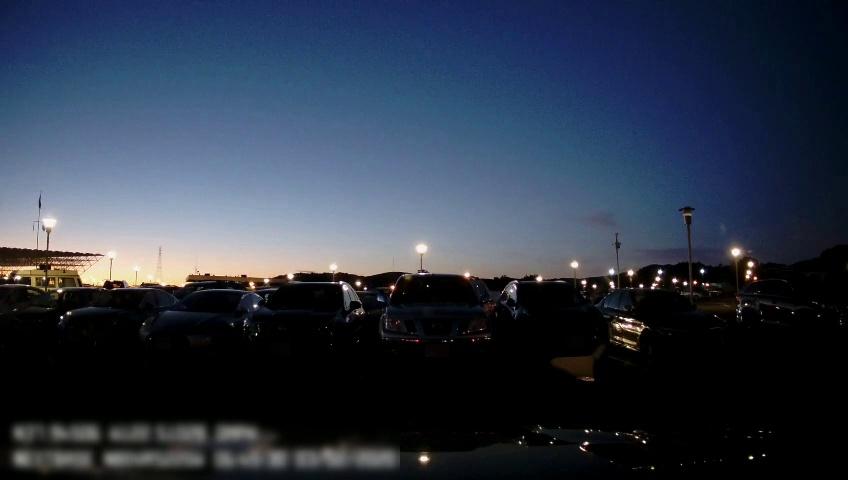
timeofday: Night
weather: Other
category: Drivable Space
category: Vehicles | SUV
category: Vehicles | Car
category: Vehicles | SUV
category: Vehicles | Truck
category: Vehicles | SUV
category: Vehicles | Car
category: Vehicles | Car
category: Vehicles | Car
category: Vehicles | Car
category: Vehicles | Other LV
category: Vehicles | SUV